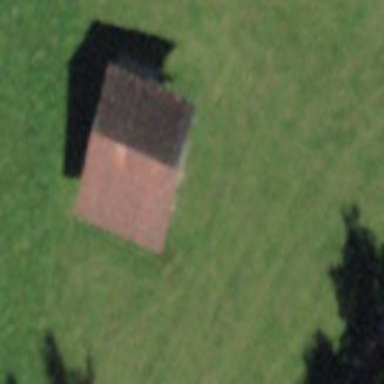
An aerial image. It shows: Rural barn.